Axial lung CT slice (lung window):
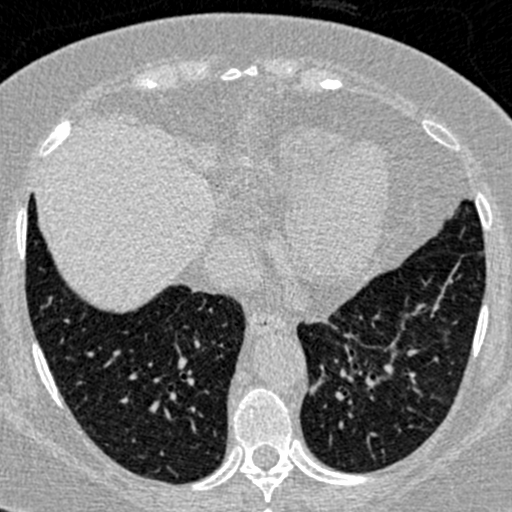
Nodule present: no